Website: apple
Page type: account-selection
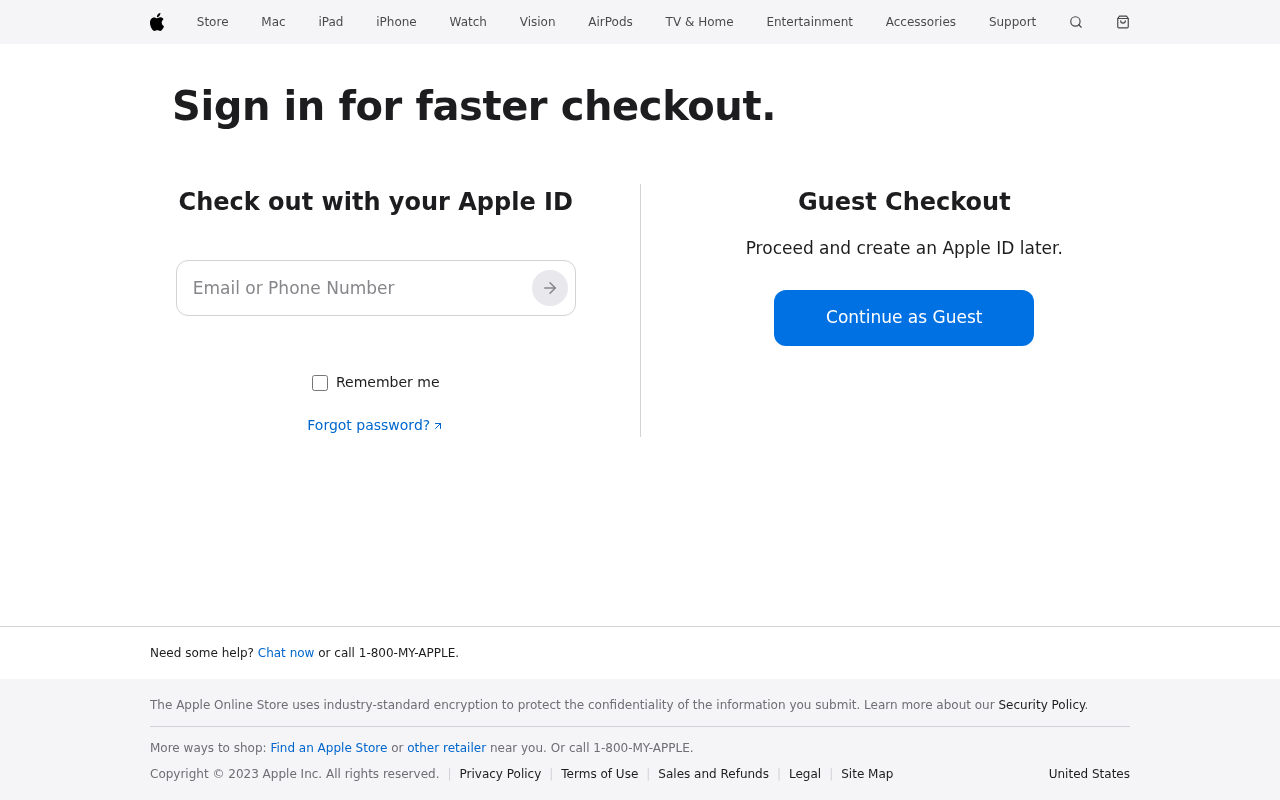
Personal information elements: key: PII_EMAIL
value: johnmiddleton@yahoo.com